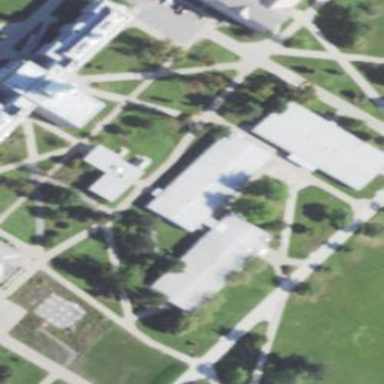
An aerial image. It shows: University building.